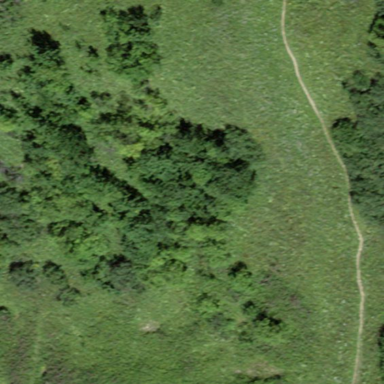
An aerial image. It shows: Forest area.